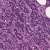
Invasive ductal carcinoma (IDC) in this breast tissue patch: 1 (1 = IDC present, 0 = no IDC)